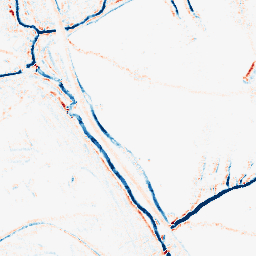
Category: morphological
Decomposition family: morphological_square
Decomposition parameters: operation: average
size: 5
Upsampling method: bicubic
Upsampling parameters: scale: 4
Upsampling scale: 4